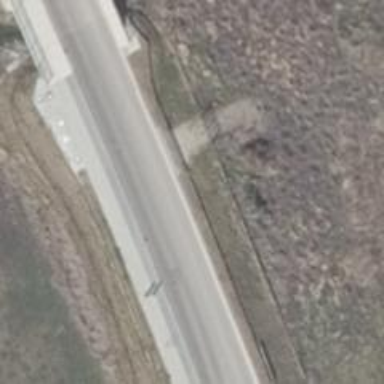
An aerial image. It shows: Secondary road with asphalt surface and lane markings.